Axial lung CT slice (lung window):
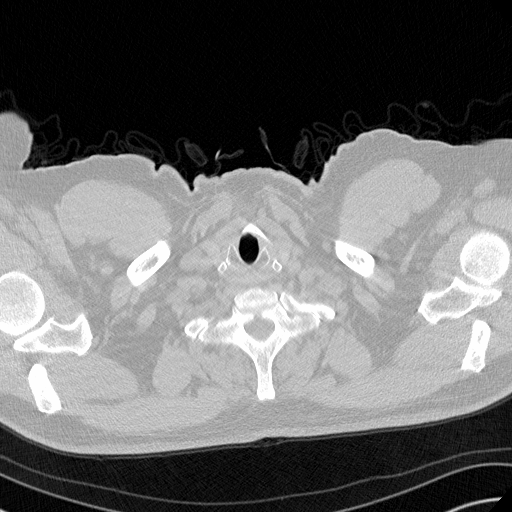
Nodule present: no